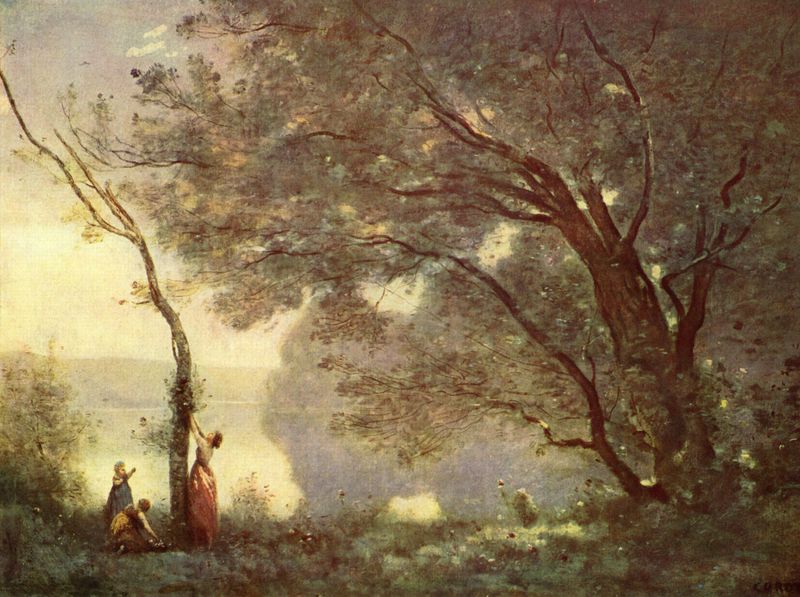
Titel: Souvenir de Mortefontaine, Erinnerung an Mortefontaine
Künstler: Jean Baptiste Camille Corot
Standort: Paris
Institution: Musée du Louvre
Schlagwörter: baum, blau, blätter, gemälde, himmel, laub, meer, schatten, wasser, wolken, bäume, fluss, frauen, gelb, grün, landschaft, menschen, mädchen, see, ufer, äste, bewegung, blume, blumen, braun, frau, hell, kleid, licht, ausblick, gras, obst, rasen, rot, wiese, rock, arme, blass, mensch, signatur, spiegel, öl, ast, dämmerung, gräser, horizont, hügel, morgen, natur, spiegelung, stamm, weide, wind, zweige, gewässer, sonne, haare, kind, mutter, wald, kinder, garten, pflücken, sommer, kauern, ernte, nebel, idylle, picknick, rast, romantik, staffage, stämme, stimmung, baumkrone, spiel, dürr, zweig, lichtung, laubbaum, romantisch, apfelbaum, schattig, leicht, reflex, corot, arme hoch, ernten, nahmittag, lieblich, duftig, samtig, schütteln, 1860